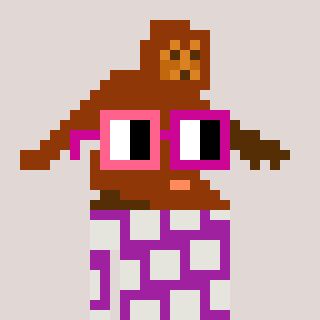
a pixel art character with square pink and red glasses, a bigfoot-shaped head and a magenta-colored body on a warm background